Field crop: maize
Growth stage: 2
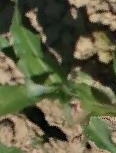
Species: maize